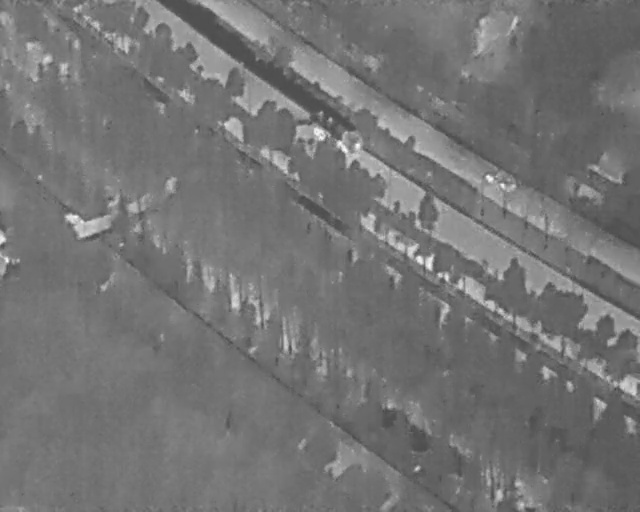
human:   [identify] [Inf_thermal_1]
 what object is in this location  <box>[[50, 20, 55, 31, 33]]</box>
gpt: <ref>1 medium othervehicle at the top</ref>

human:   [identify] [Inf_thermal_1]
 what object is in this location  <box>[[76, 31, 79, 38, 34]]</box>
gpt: <ref>1 medium car at the right</ref>